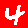
Digit: 4